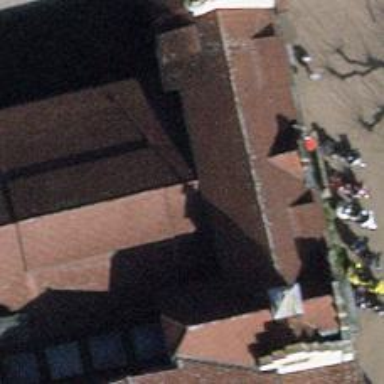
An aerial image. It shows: Restaurant.